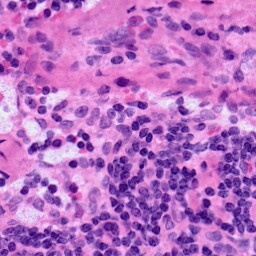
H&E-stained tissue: LymphNode